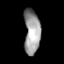
Tissue: prostate
Cell type: T cells
Senescence score: 0.354
Nuclear area (px): 702
Mean DAPI intensity: 156.346